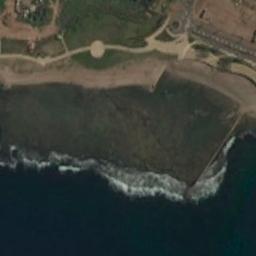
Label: beach